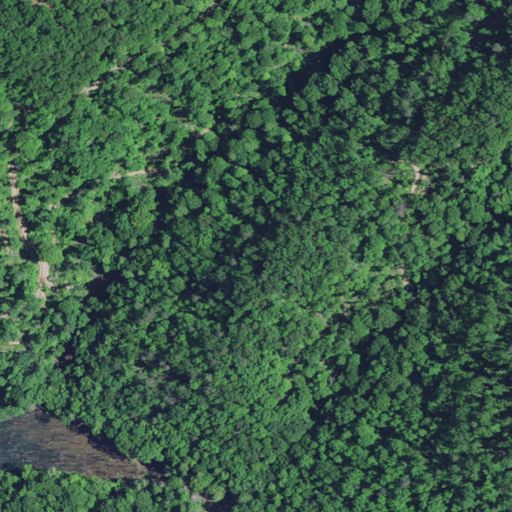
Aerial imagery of valley in Kentucky named Middle Triplet Hollow containing deciduous forest and mixed forest